Question: I plotted a logistic curve with its fit using the following codes:
> data:L50'str(L50)''data.frame': 10 obs. of 3 variables:$ Length.Class: int 50 60 70 80 90 100 110 120 130 140$ Total.Ind : int 9 20 18 8 4 4 1 0 1 2$ Mature.Ind : int 0 0 6 5 3 2 1 0 1 2'plot(L50$Mature.Ind/L50$Total.Ind ~ L50$Length.Class, data=L50,pch=20,xlab="Length class(cm)",ylab="Proportion of mature individuals")''glm.out<-glm(cbind(L50$Mature.Ind, L50$Total.Ind-L50$Mature.Ind) ~ L50$Length.Class,family=binomial(logit), data=L50)''glm.out'
Call: glm(formula = cbind(L50$Mature.Ind, L50$Total.Ind - L50$Mature.Ind) ~
L50$Length.Class, family = binomial(logit), data = L50)Coefficients:
(Intercept) L50$Length.Class
-8.6200 0.1053 Degrees of Freedom: 8 Total (i.e. Null); 7 Residual
Null Deviance: 38.14
Residual Deviance: 9.924 AIC: 23.4'lines(L50$Length.Class, glm.out$fitted,type="l", col="red",lwd=2)''abline(h=0.5,col="black",lty=2,lwd=2)'
I got the following curve:

The question is that i need to find the point that corresponds to Y=0.5 on the fitted curve and draw a line segment through it with its value on the x-axis....Any help with that?
Thank you
This is what you asked
'dput(L50)'
'structure(list(Length.Class = c(50L, 60L, 70L, 80L, 90L, 100L, 110L, 120L, 130L, 140L), Total.Ind = c(9L, 20L, 18L, 8L, 4L, 4L, 1L, 0L, 1L, 2L), Mature.Ind = c(0L, 0L, 6L, 5L, 3L, 2L, 1L, 0L, 1L, 2L), MatF = c(0L, 0L, 1L, 4L, 1L, 2L, 0L, 0L, 1L, 2L), MatM = c(0L, 0L, 5L, 1L, 2L, 0L, 1L, 0L, 0L, 0L)), .Names = c("Length.Class", "Total.Ind", "Mature.Ind", "MatF", "MatM"), class = "data.frame", row.names = c(NA,-10L))'
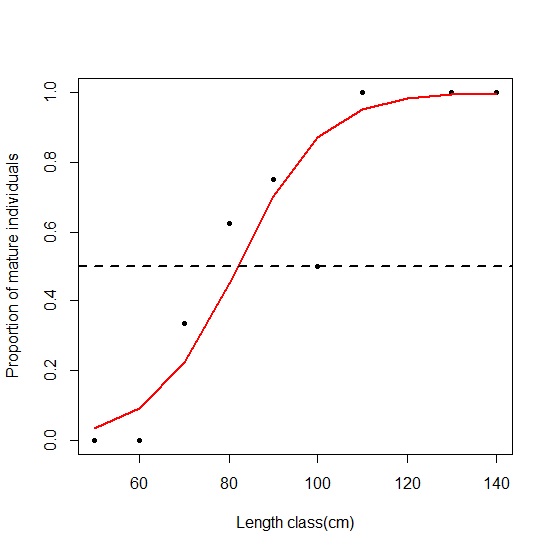
Answer: Your coefficients say that 'y = -8.62 + 0.1053x', so 'x = (glm.out$family$linkfun(.5)+8.62)/ 0.1053'. Having said that, you'll probably want to use a well documented function, such as 'dose.p(myFit, 0.5)' from the 'MASS' package, so that you also get standard errors etc.